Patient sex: M
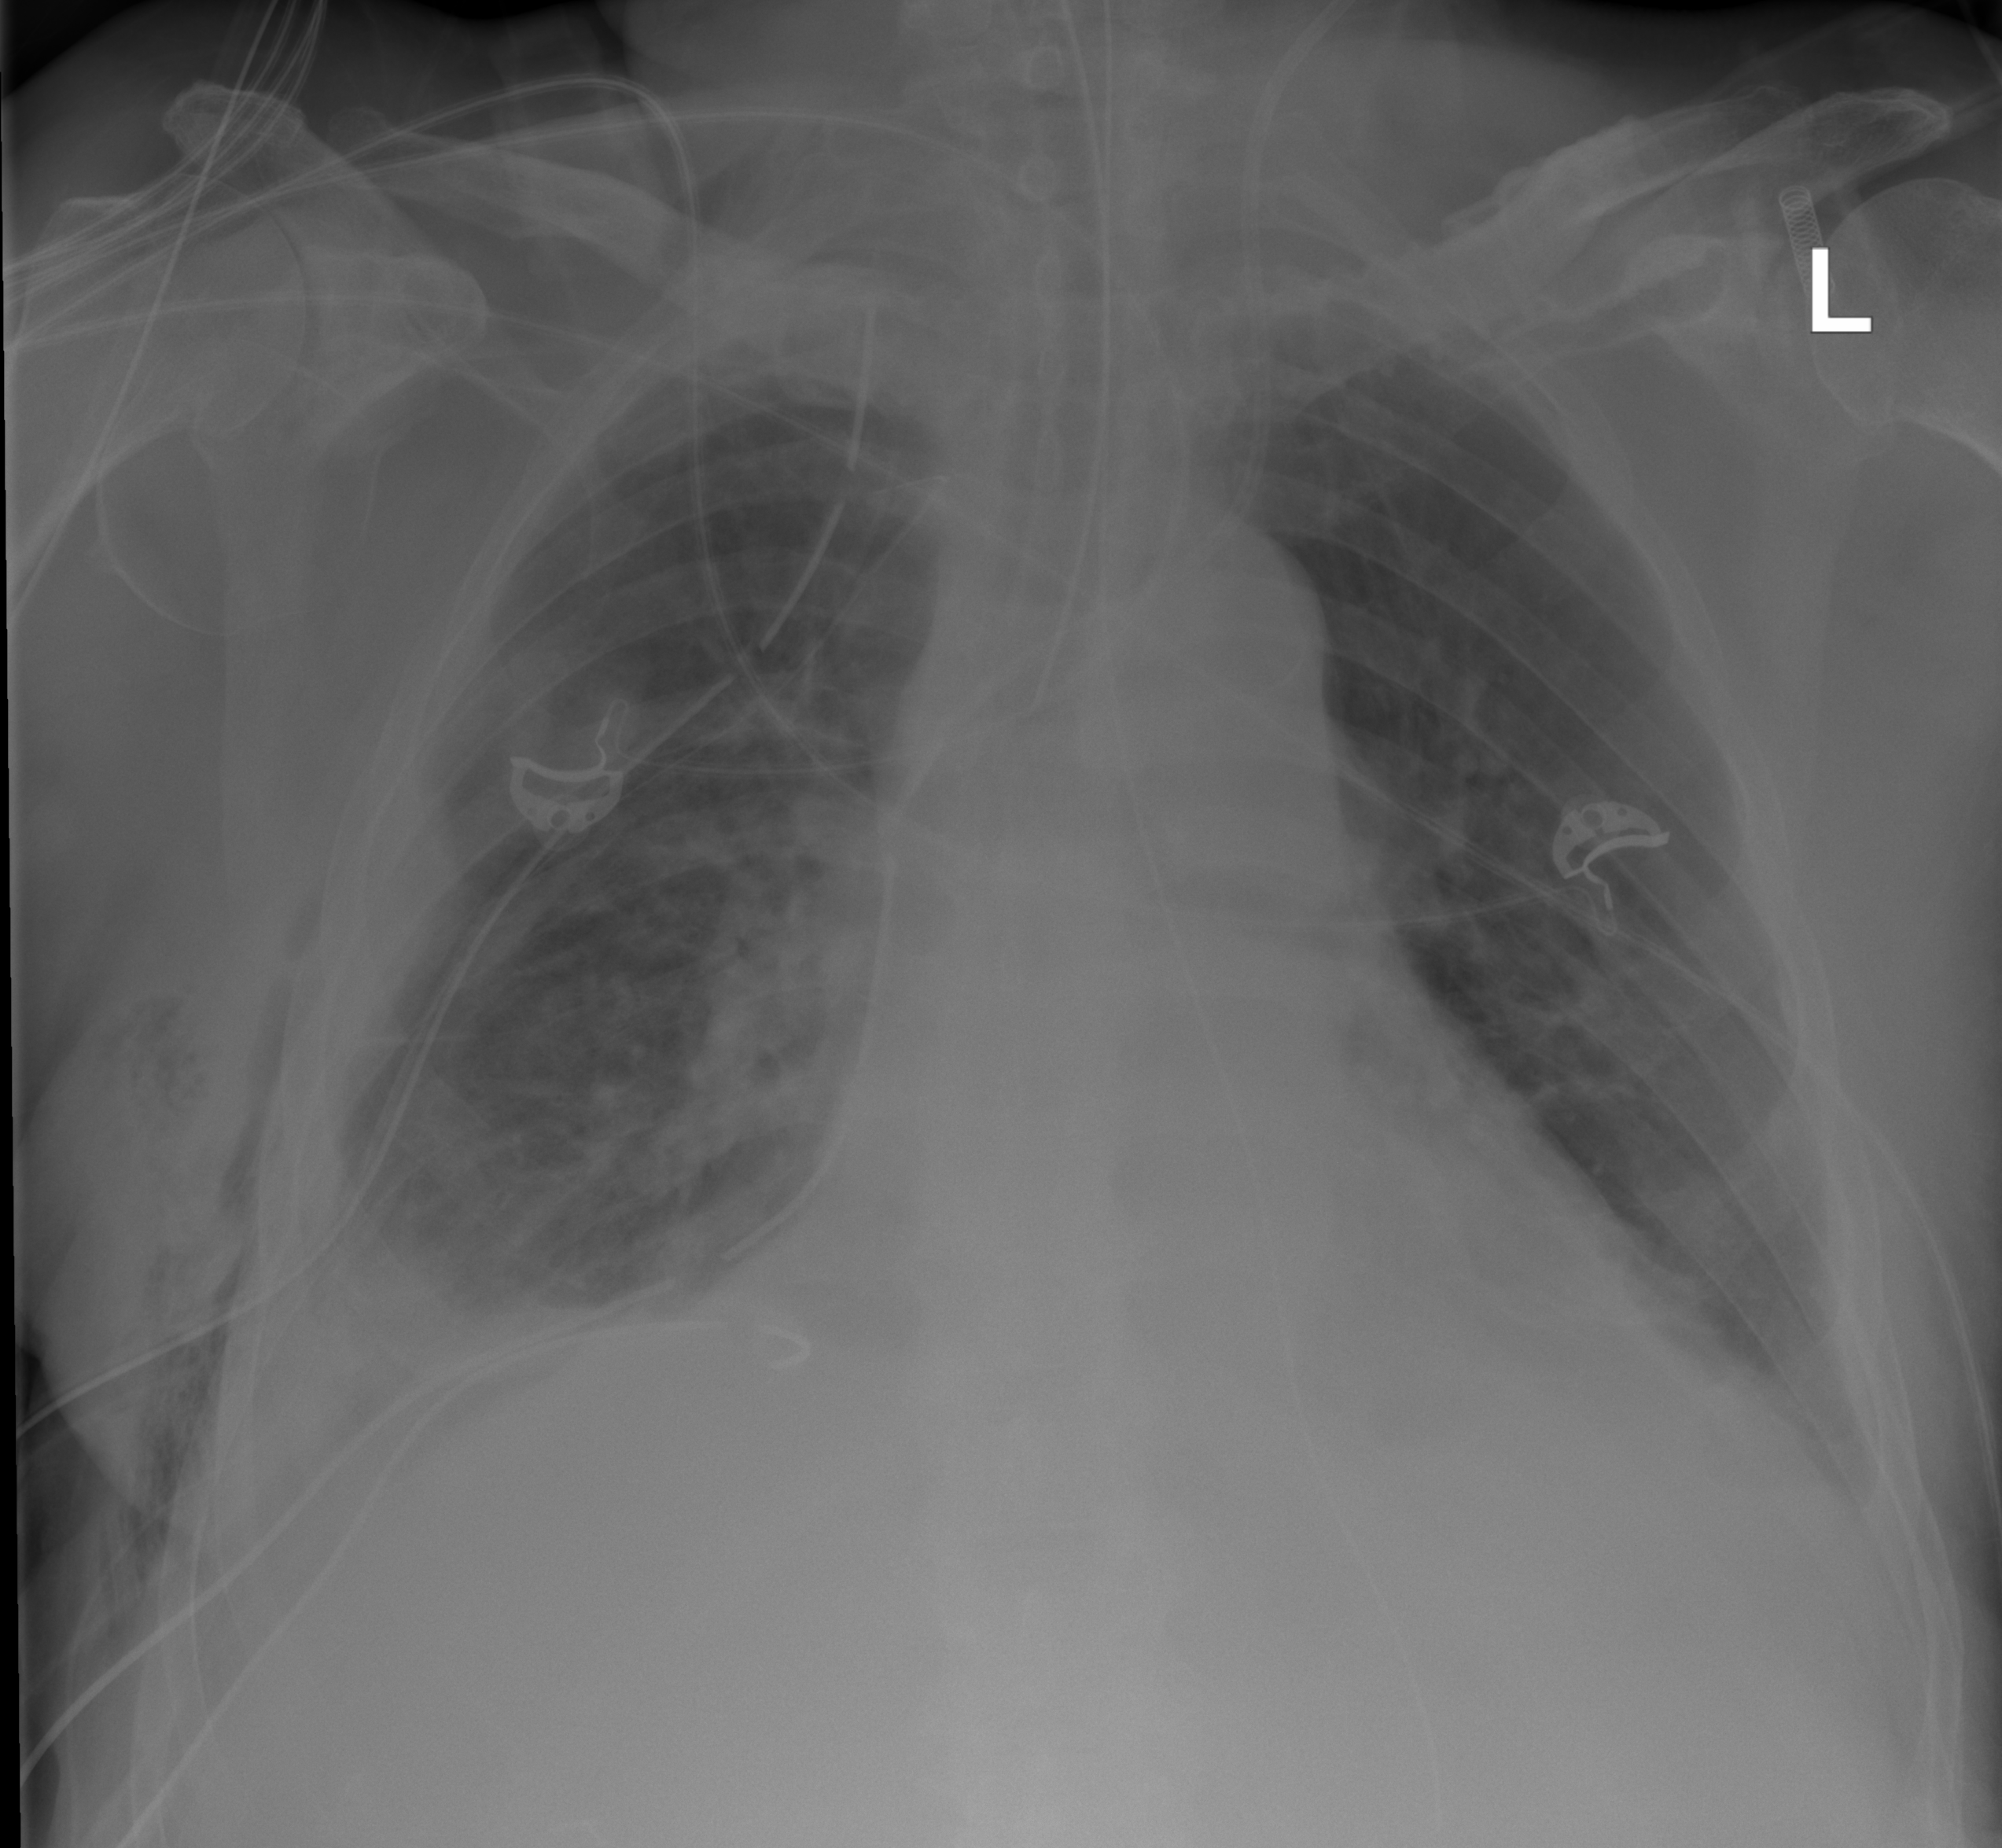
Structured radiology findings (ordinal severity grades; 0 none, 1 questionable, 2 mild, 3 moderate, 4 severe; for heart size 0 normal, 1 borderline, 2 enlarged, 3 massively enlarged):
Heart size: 1
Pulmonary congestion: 2
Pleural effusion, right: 2
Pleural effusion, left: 2
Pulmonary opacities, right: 1
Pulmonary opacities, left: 0
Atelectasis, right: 3
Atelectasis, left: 2